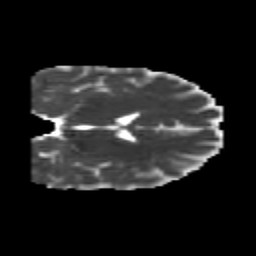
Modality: MD
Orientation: coronal
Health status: healthy
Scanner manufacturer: philips
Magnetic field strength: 3 T
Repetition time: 6.964 s
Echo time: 0.092 s